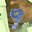
Label: 9